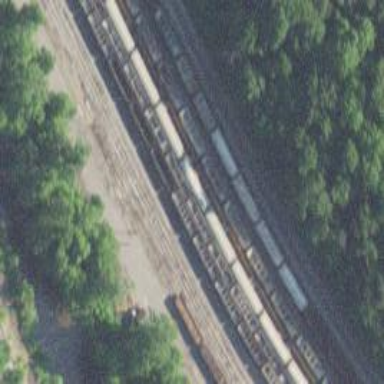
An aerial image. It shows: Rail spur service.